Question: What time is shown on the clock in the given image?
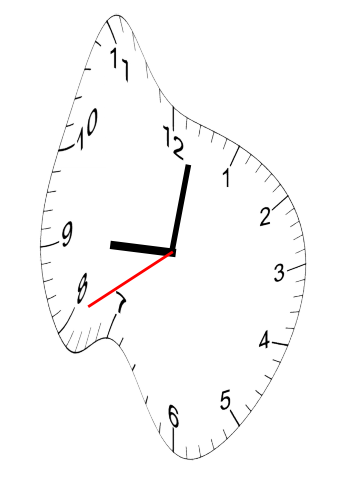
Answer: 09:01:40